Question: I am using java web development and seem to be having some issue with some classes not being loaded properly. From reading online and from similar problems, they key take away was that one has to be sure to include all the necessary jar files in their right place. I believe that I did that correctly. This is the error that I get when I start Tomcat
'''
java.lang.ClassNotFoundException: org.apache.struts2.dispatcher.filter.StrutsPrepareAndExecuteFilter
at org.apache.catalina.loader.WebappClassLoader.loadClass(WebappClassLoader.java:1702)
at org.apache.catalina.loader.WebappClassLoader.loadClass(WebappClassLoader.java:1547)
'''
This is my directory structure

This is the content of my web.xml
'''
<?xml version="1.0" encoding="UTF-8"?>
<web-app xmlns:xsi="http://www.w3.org/2001/XMLSchema-instance" xmlns="http://java.sun.com/xml/ns/javaee" xsi:schemaLocation="http://java.sun.com/xml/ns/javaee http://java.sun.com/xml/ns/javaee/web-app_3_0.xsd" id="WebApp_ID" version="3.0">
<display-name>ProtienTracker</display-name>
<filter>
<filter-name>struts2</filter-name>
<filter-class>org.apache.struts2.dispatcher.filter.StrutsPrepareAndExecuteFilter</filter-class>
</filter>
<filter-mapping>
<filter-name>struts2</filter-name>
<url-pattern>/*</url-pattern>
</filter-mapping>
</web-app>
'''
The error message is also vague and was wondering how anybody might go about debugging it.
Any insight would be appreciated!
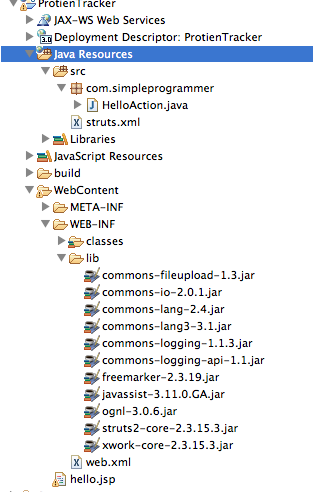
Answer: According to <URL>, this package of this class is 'org.apache.struts2.dispatcher.ng.filter', and not 'org.apache.struts2.dispatcher.filter'.